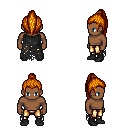
a pixel art fantasy rpg character, male body template, human, dark skin, black tattered cape, gold greaves, dark blonde long topknot hairstyle, black shoes, four views (front, back, left, right), 2x2 character sprite sheet, small pixel art, hard edges, no anti-aliasing